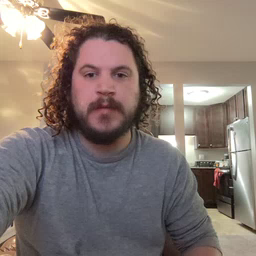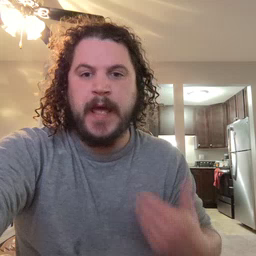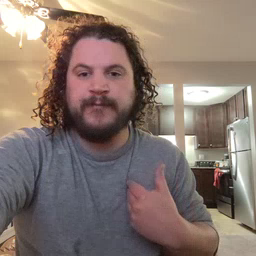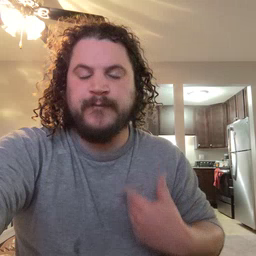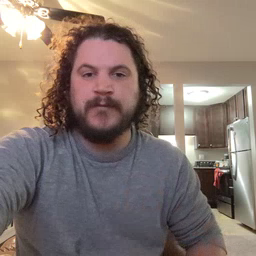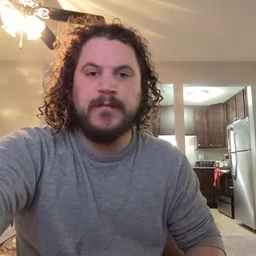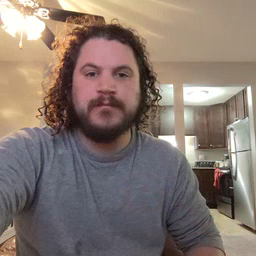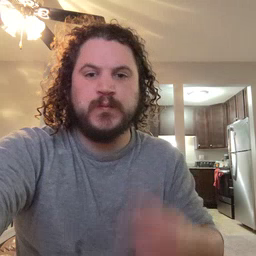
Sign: have